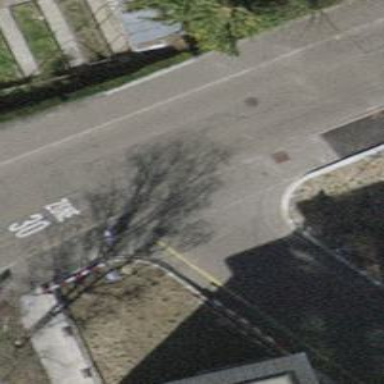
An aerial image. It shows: Unmarked crossing with traffic calming table on the road.